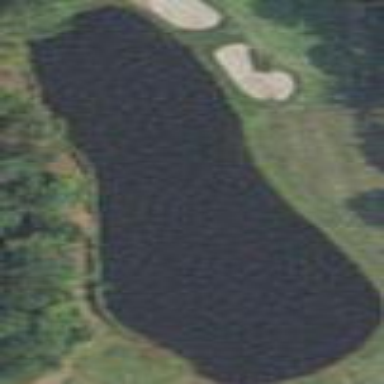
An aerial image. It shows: Picturesque pond acting as water hazard on golf course.